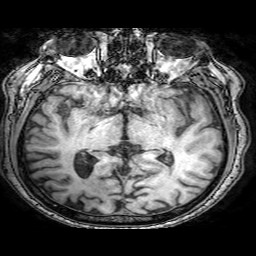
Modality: T1w
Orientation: coronal
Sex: male
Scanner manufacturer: philips
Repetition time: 0.00812 s
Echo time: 0.00371 s